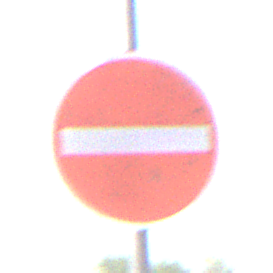
Verkehrszeichen: VerbotDerEinfahrt
Umgebung: Outdoor, Nature
Tageszeit: MorningAfternoon
Wetter: PartlyCloudy
Licht: Natural
Jahreszeit: NotSpecified
Kontrast: HighContrast